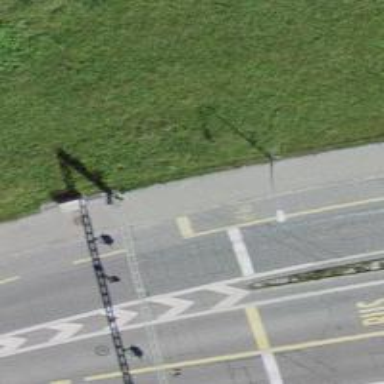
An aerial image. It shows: Road with traffic signals.